Interaction volume radius: 5 \u00c5
Interaction volume height: 20 \u00c5
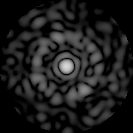
Disorder parameter: 0.8425